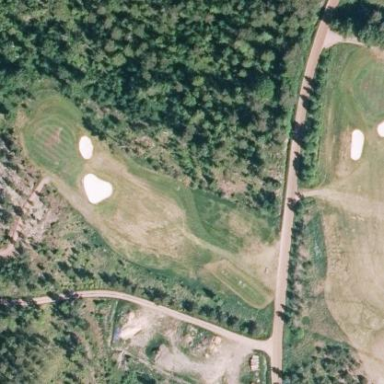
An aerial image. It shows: Scenic golf fairway.